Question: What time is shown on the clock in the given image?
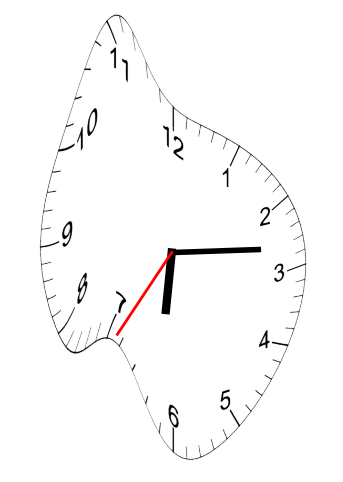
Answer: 06:13:35